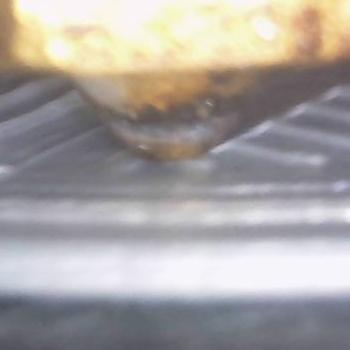
Flow rate: 238%